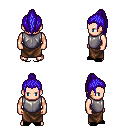
a pixel art fantasy rpg character, male body template, human, light skin, steel chest armor, robe skirt, blue long topknot hairstyle, black slippers, four views (front, back, left, right), 2x2 character sprite sheet, small pixel art, hard edges, no anti-aliasing